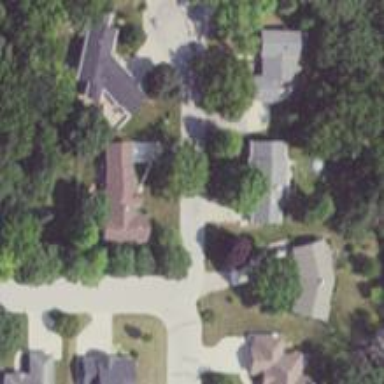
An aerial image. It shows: Residential road.